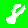
Digit: 8